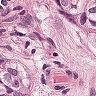
Metastatic tissue present: yes